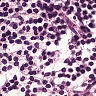
Metastatic tissue present: no